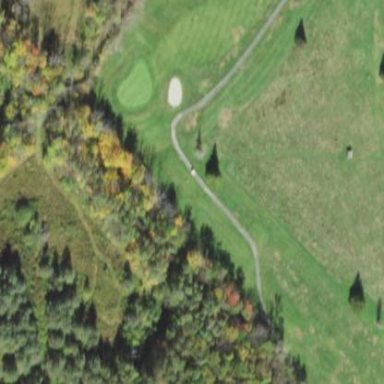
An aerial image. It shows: Rough grassy area used for golf.